Question: What is being searched for?
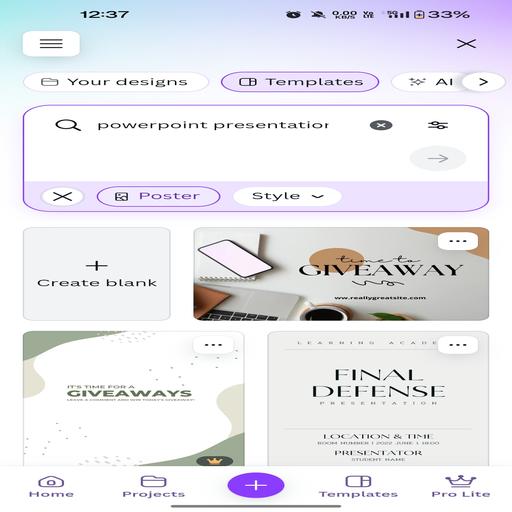
Answer: PowerPoint presentation